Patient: sex M, age 48
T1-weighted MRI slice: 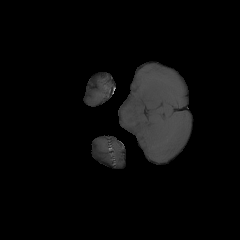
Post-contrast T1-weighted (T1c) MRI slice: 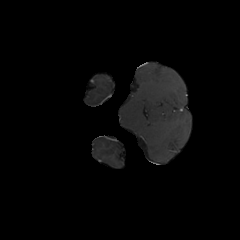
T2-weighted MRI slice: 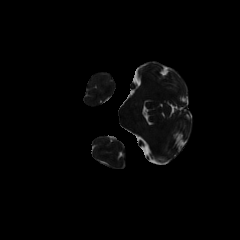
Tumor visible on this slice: no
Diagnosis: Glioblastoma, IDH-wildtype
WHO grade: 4